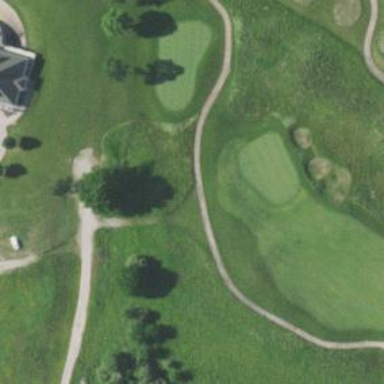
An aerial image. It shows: Serene golf path.